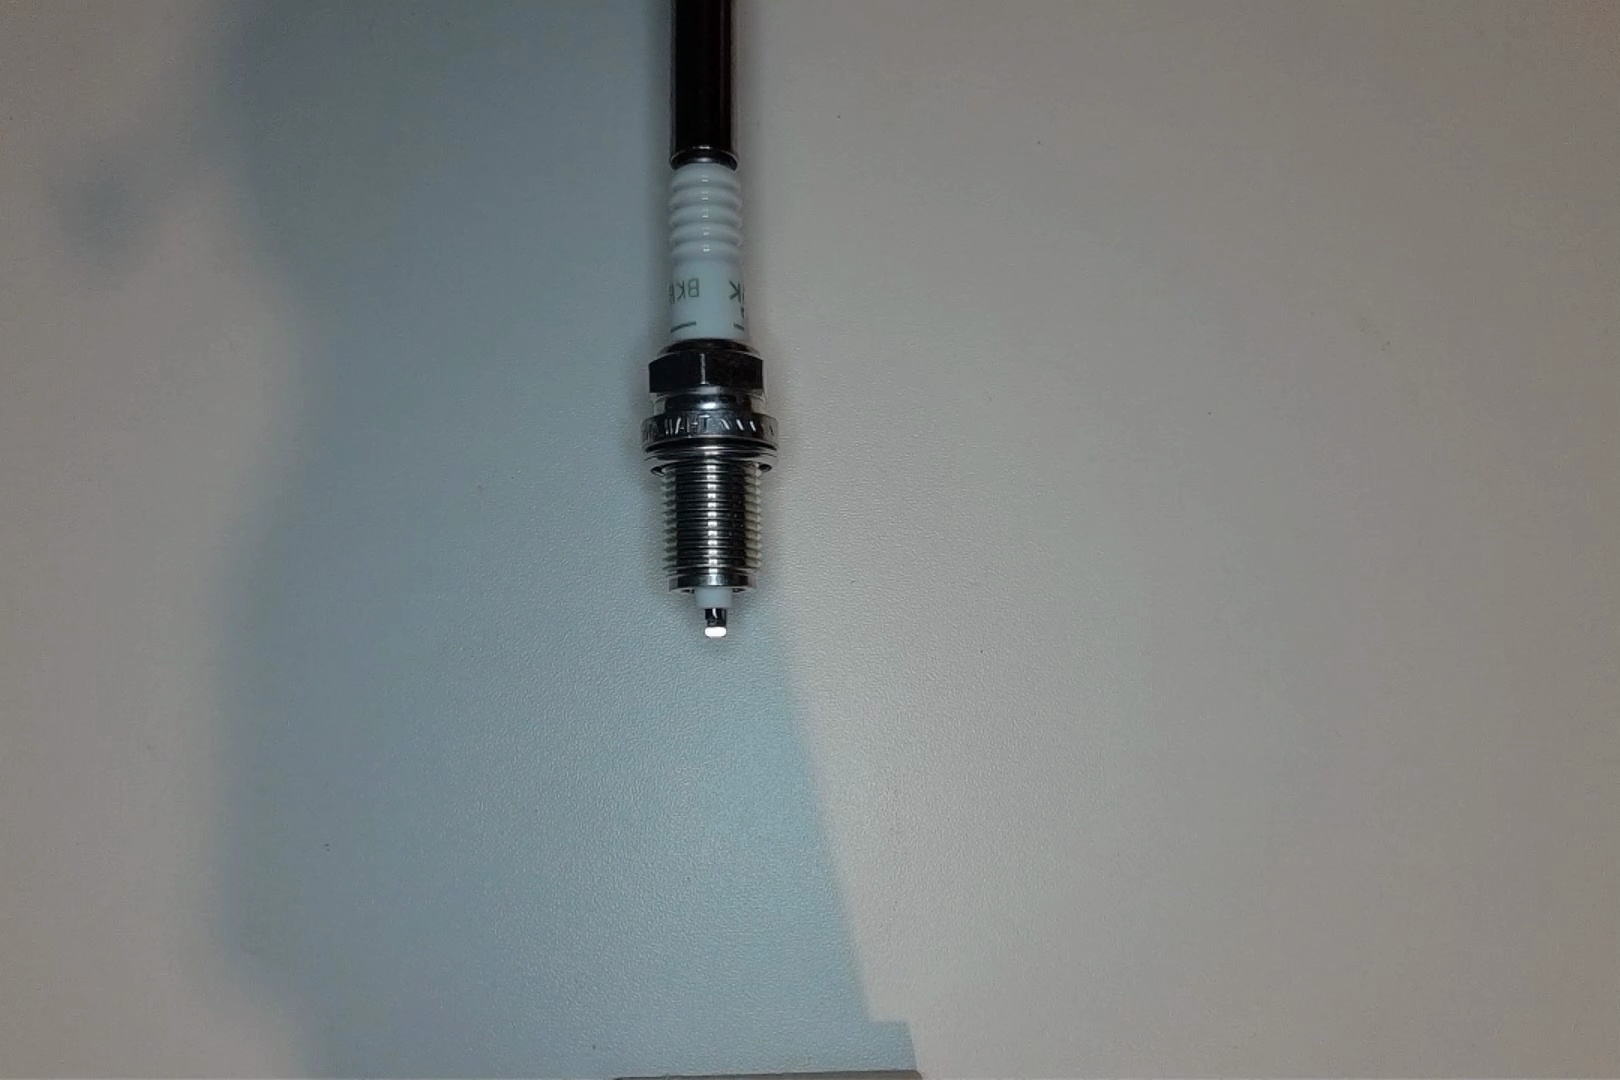
Label: normal